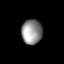
Tissue: lung
Cell type: Epithelial cells
Senescence score: 0.6038
Nuclear area (px): 504
Mean DAPI intensity: 143.798